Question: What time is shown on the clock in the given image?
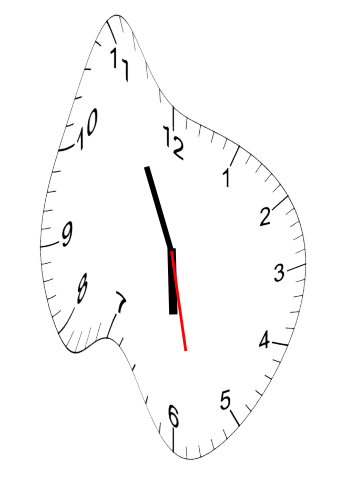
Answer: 05:55:28